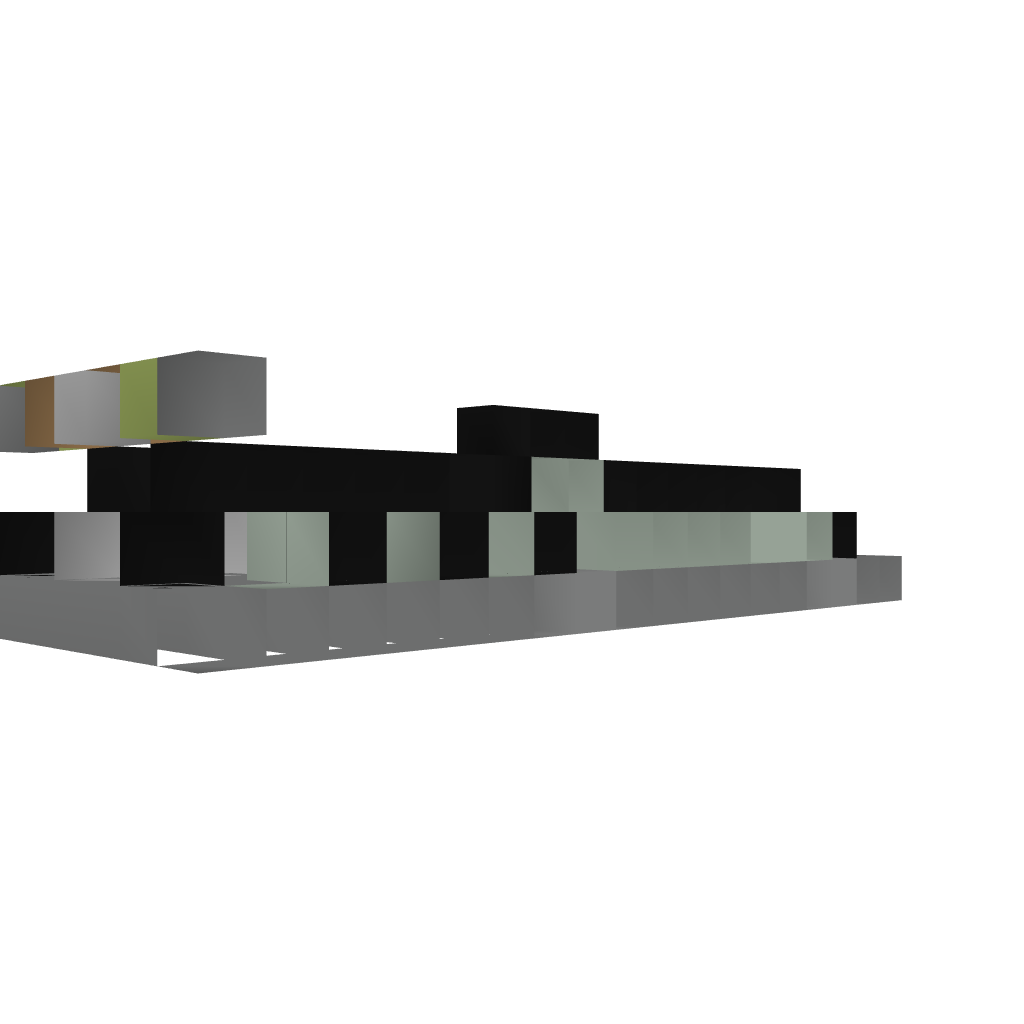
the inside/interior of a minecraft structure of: Target Marker